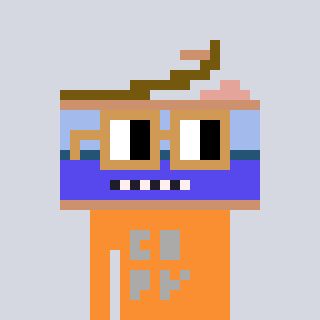
a pixel art character with square brown glasses, a canned ham-shaped head and a orange-colored body on a cool background